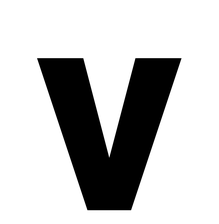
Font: Roboto_ExtraBold